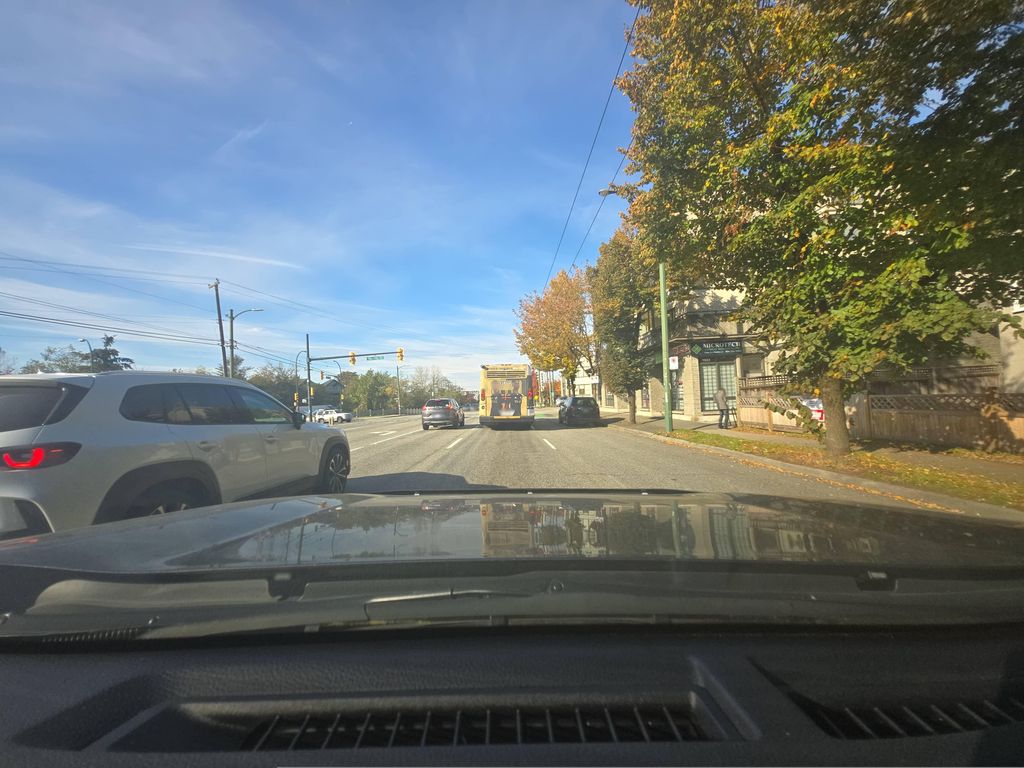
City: vancouver